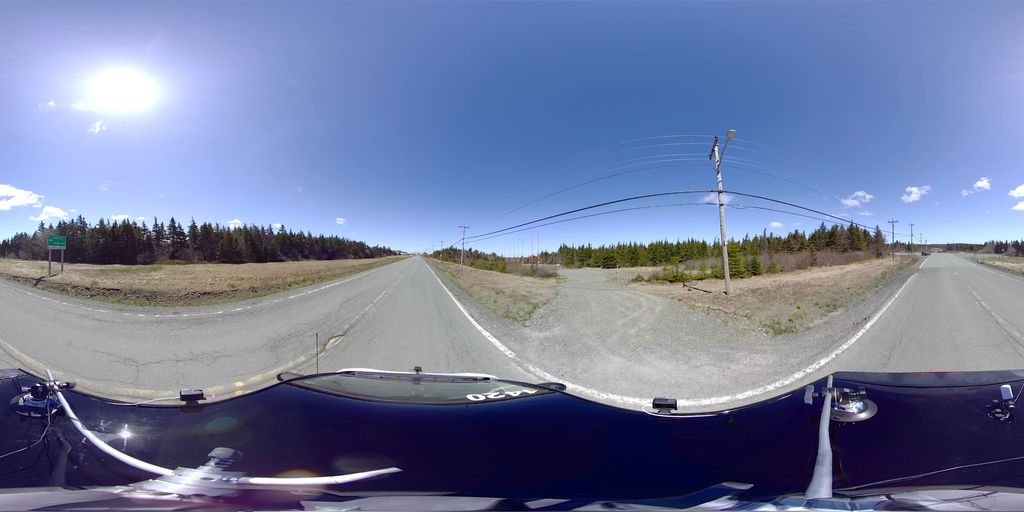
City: st_johns